Question: I've found that while holding on any anchor links of our MobileFirst iOS app (more than 2 or 3 seconds), iOS will trigger its build-in menu which shows of current html page.
I don't know if this feature is related to PhoneGap, cordova, MobileFirst or HTML5 apps but can I disable it when users hold on anchors ?

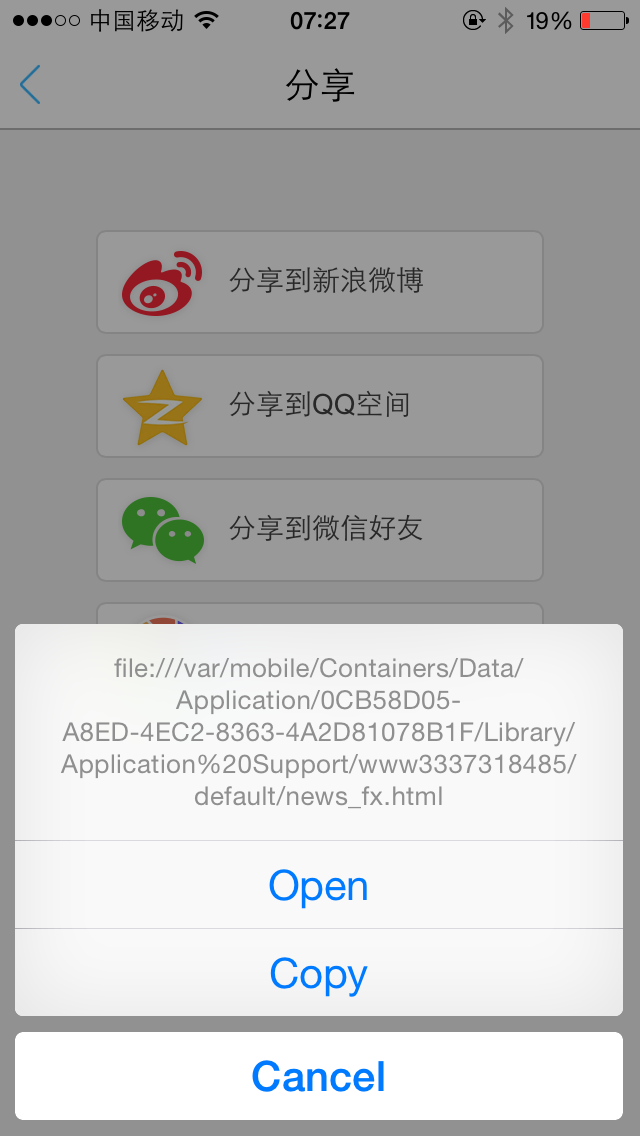
Answer: An IBM MobileFirst app at the end of the day is made up of web code, so just like in Mobile Safari where after long-pressing you'd get a menu of some sort this is the case here as well.
There are many results on a google search how to disable the long-press context menu in iOS. See one such result here: <URL>
Attempt to add this code (with proper modifications) in your app.
If it doesn't work for you, create an isolated demo app that this can be reproduced in and provide it for debugging.